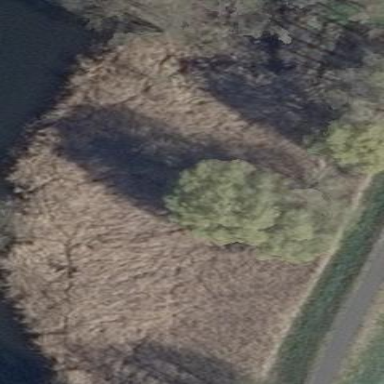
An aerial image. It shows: Beautiful wet meadow natural wetland.